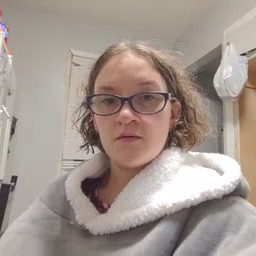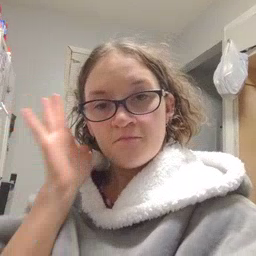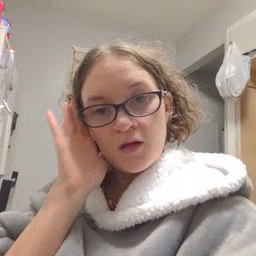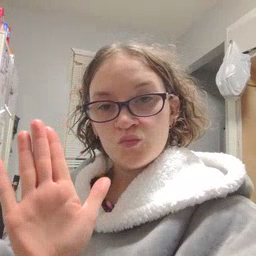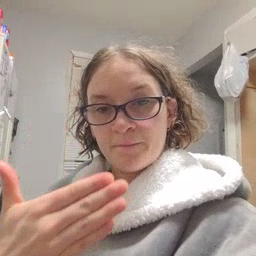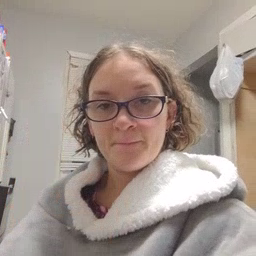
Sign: bedroom